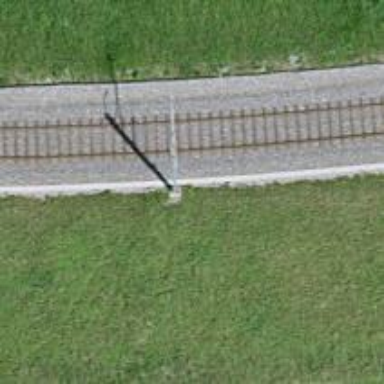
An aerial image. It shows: One railway track on embankment with electrified contact line.